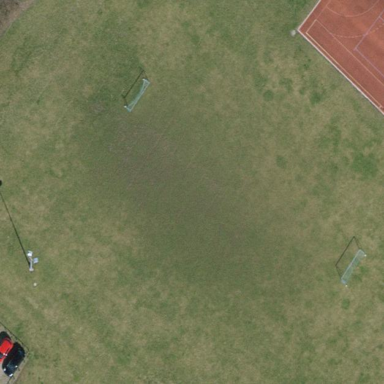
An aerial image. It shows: Grass pitch designated for multiple sports activities.